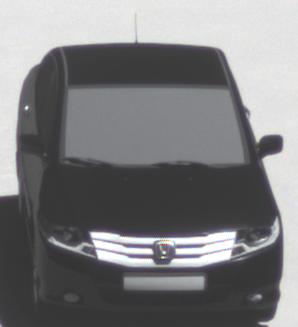
Make: Honda
Model: City
Detailed model: Gen. 6
Model produced from: 2008
Model produced until: 2013
Doors: 4
Color: black
Road condition: dry road
Daytime: midday
Contrast: high contrast